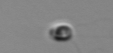
Label: nanoplankton_mix